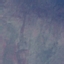
Land use / land cover: HerbaceousVegetation